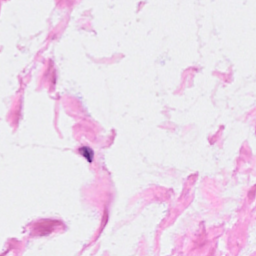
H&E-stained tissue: Breast